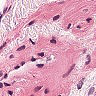
Metastatic tissue present: no